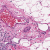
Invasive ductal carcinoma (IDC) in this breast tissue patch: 0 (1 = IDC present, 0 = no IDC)